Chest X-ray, AP view. Patient: 65 years old, sex M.
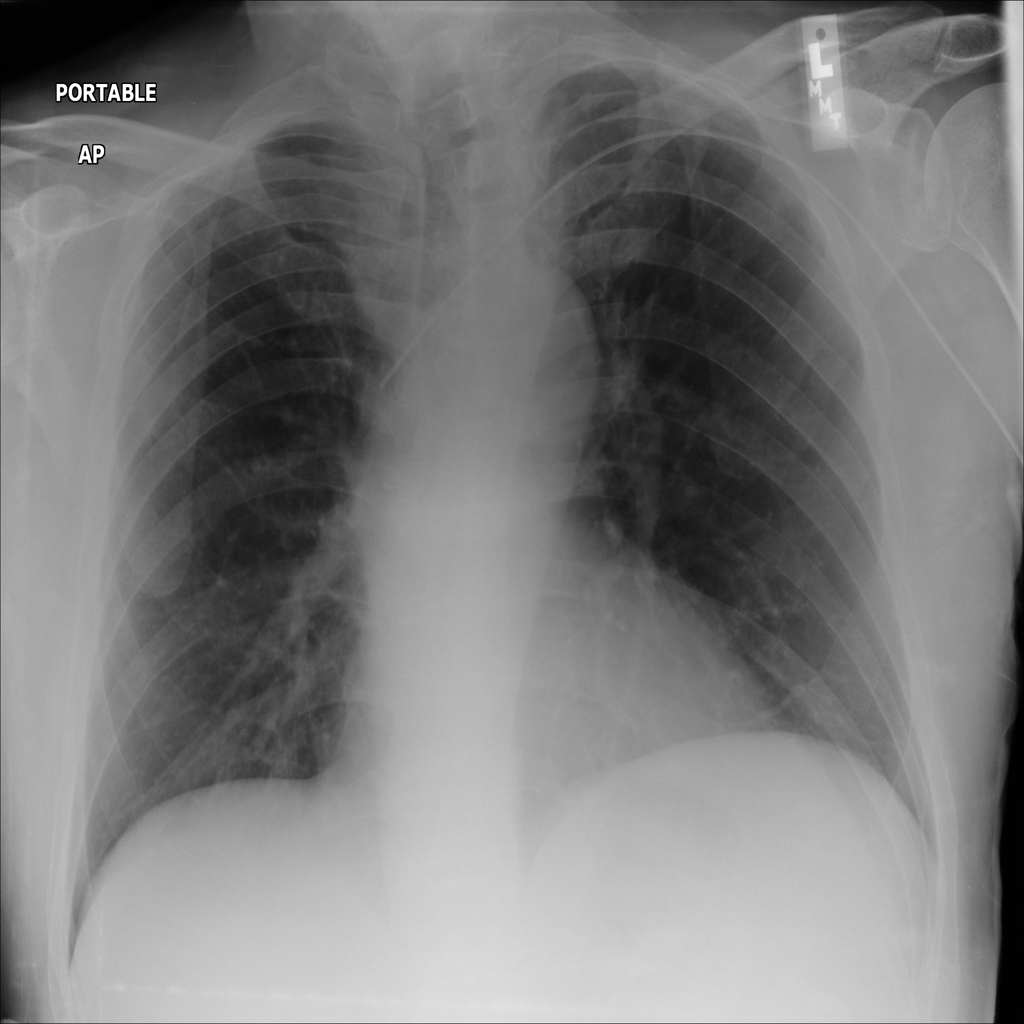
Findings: No Finding